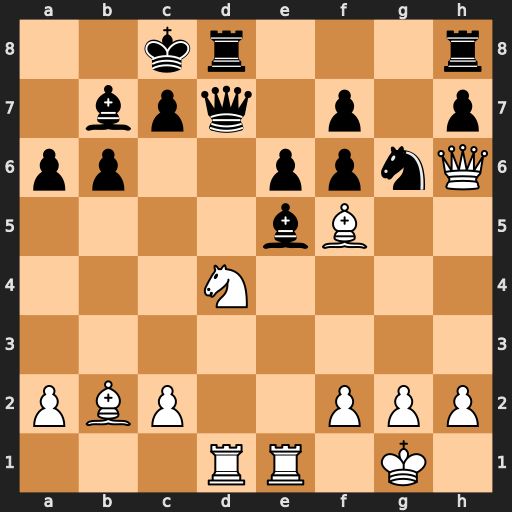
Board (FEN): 2kr3r/1bpq1p1p/pp2ppnQ/4bB2/3N4/8/PBP2PPP/3RR1K1
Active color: w
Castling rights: -
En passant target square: -
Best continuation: Nxe6 fxe6 Rxd7